Question: I'm really digging the web and stackoverflow questions but none of them does not solve my problem.
I'm trying use OCR in my iOS Project, but integration did not go what I expected. I follow the instructions in <URL> and I did the all things but still I m not able to integrate it. May be because of the new updates, anyway I just want to solve my problem.
So I have added all files to my project about and and I have added to my project.
I also tried the run existing project on <URL> but still the problem exists.
Error is
I checked eng.cube.lm file exists in project and I also linked it.
Please help!
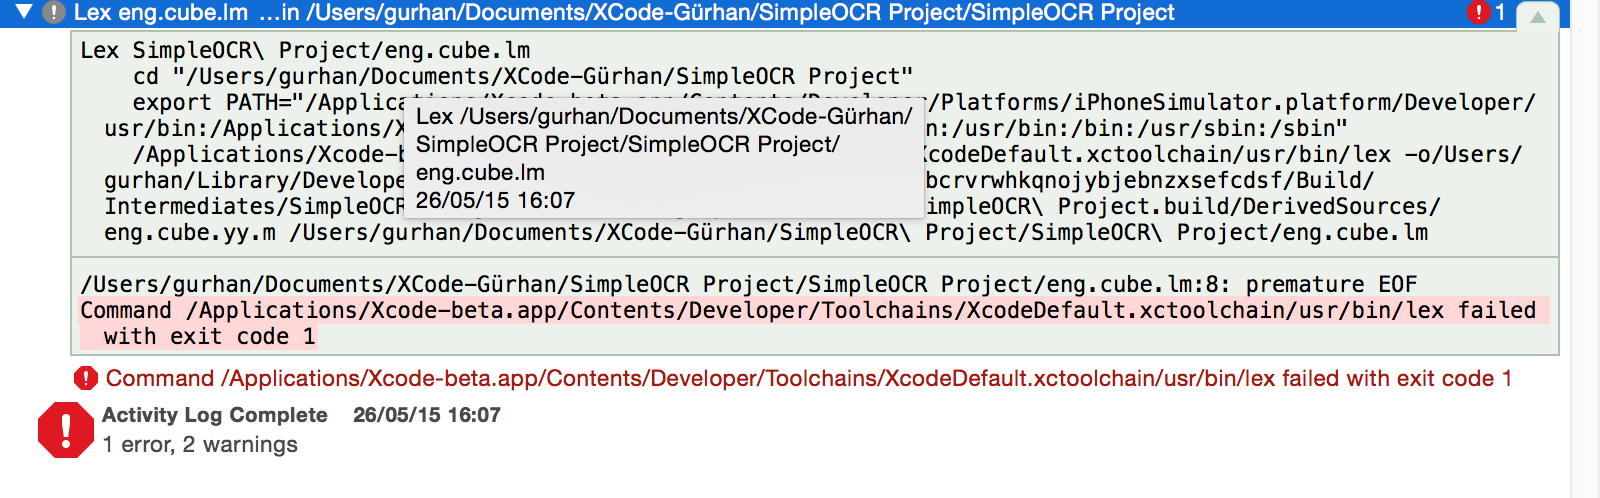
Answer: I could not found my answer, but I found another way to do it. I used to get . This is the simplest way to adding to your project.
This very clear how to use <URL>,
This is the pod that I used <URL>
This is the <URL> to
If you follow the tips, everything will be good.
On the other hand, I think my problem was file broken or out of date to new versions. My first way was very dirty and rough. To use on , best way is the
I hope this will help someone!